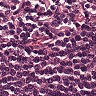
Metastatic tissue present: no